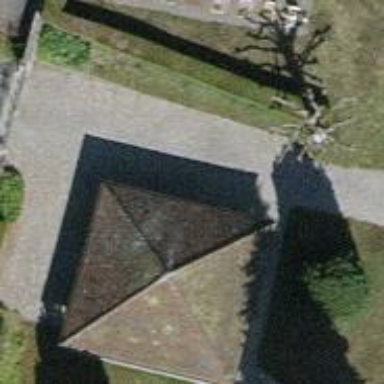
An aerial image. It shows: View of roof of building.